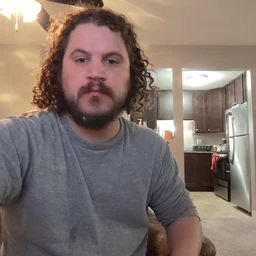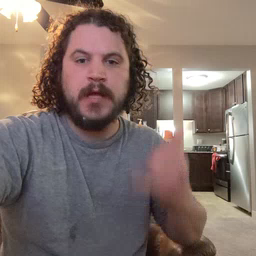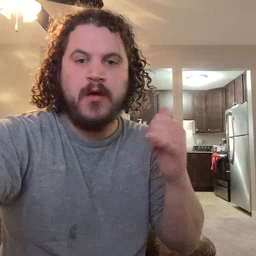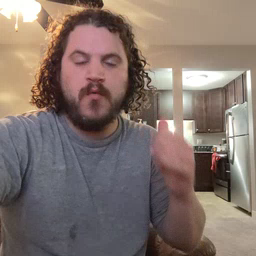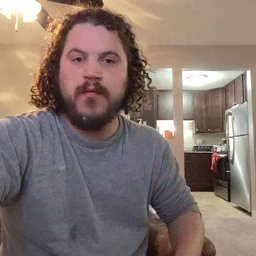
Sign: yellow